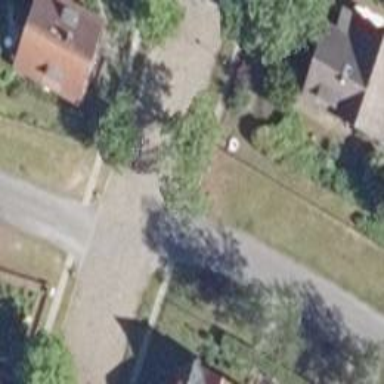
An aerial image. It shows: Residential road with sidewalks on both sides.